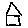
Label: house